Question: Hi i have a Combo box control in my page the data for the combo box are generated using IEnumerable collection from view model. now i want to add a static string at the last of the combo box items. how to do this? i have attached an screen shot of my combo box it has 4 values now i want add a string example
> at the bottom of the items. i have attached my view model code also.
'''
PartsDomainContext context;
private IEnumerable<CategoryHierarchy> Categoryhierarchies;
private IEnumerable<CategoryHierarchy> _SizeCategoryhierarchies;
private CategoryHierarchy categoryhierarchy;
private CategoryHierarchy _Sizecategoryhierarchy;
private ProductCategory productcategory;
public IEnumerable<CategoryHierarchy> SizeCategoryHierarchies
{
get
{
return _SizeCategoryhierarchies;
}
set
{
_SizeCategoryhierarchies = value;
}
}
public CategoryHierarchy SizeCategoryHierarchy
{
get { return _Sizecategoryhierarchy; }
set
{
if (_Sizecategoryhierarchy == null)
{
_Sizecategoryhierarchy = value;
OnPropertyChanged("SizeCategoryHierarchy");
ActiveData.Instance.size = _Sizecategoryhierarchy.Category.CategoryName.ToString();
ActiveData.Instance.Description1 = _Sizecategoryhierarchy.Category.Description1;
ActiveData.Instance.Description2 = _Sizecategoryhierarchy.Category.Description2;
ActiveData.Instance.ShortDescription1 = _Sizecategoryhierarchy.Category.ShortDescription1;
ActiveData.Instance.Notes = _Sizecategoryhierarchy.Category.Notes;
}
else
{
try
{
_Sizecategoryhierarchy = value;
OnPropertyChanged("SizeCategoryHierarchy");
ActiveData.Instance.size = _Sizecategoryhierarchy.Category.ToString();
}
catch (Exception ex)
{
}
finally
{
}
}
}
}
public Wizard1ViewModel()
{
GetSize();
}
public void GetSize(int parentcategory)
{
context = new PartsDomainContext();
IsBusy = true;
context.Load(context.GetCategoryByHierarchyQuery(1), e =>
{
if (!e.HasError)
{
SizeCategoryHierarchies = e.Entities.Where(c => c.ParentCategory.Equals(parentcategory));
OnPropertyChanged("SizeCategoryHierarchies");
IsBusy = false;
}
}, null);
}
//Xaml
'''
'''
<Grid x:Name="LayoutRoot" Background="White">
<Grid.RowDefinitions>
<RowDefinition Height="0*" />
<RowDefinition Height="300*" />
</Grid.RowDefinitions>
<ComboBox Name="poolsize" ItemsSource="{Binding SizeCategoryHierarchies, Mode=TwoWay}" DisplayMemberPath="Category.CategoryName" SelectedValuePath="Category.CategoryName" SelectedItem="{Binding SizeCategoryHierarchy, Mode=TwoWay}" HorizontalAlignment="Left" Margin="132,0,0,82" FontSize="16" VerticalAlignment="Bottom" Width="216" RenderTransformOrigin="0.505,2.967" DropDownOpened="poolsize_DropDownOpened_1"/>
</Grid>
'''
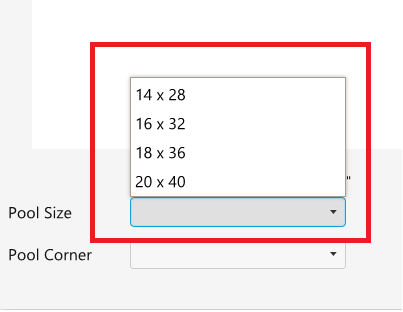
Answer: As IEnumerable doesn't provide Add method but You can use Concat on your INumerable and you can find the detailed answer at the following link <URL>.
Regards,